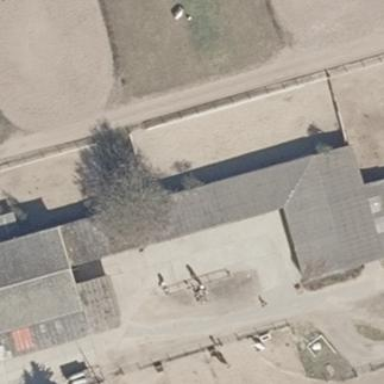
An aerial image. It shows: Stable building.